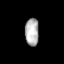
Tissue: skin
Cell type: T cells
Senescence score: 0.6736
Nuclear area (px): 374
Mean DAPI intensity: 176.928